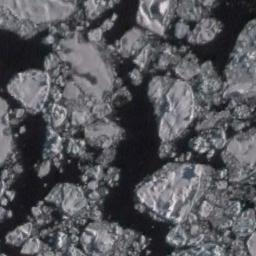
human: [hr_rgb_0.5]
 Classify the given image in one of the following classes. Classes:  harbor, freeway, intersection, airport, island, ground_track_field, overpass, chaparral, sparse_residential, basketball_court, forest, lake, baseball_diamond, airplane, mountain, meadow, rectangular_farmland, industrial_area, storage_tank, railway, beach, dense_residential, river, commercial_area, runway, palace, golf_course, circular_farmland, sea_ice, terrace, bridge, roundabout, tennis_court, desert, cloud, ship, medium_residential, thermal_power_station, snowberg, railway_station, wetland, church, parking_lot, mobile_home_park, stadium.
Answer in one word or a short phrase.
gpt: sea_ice